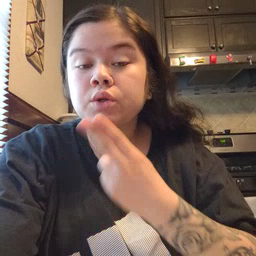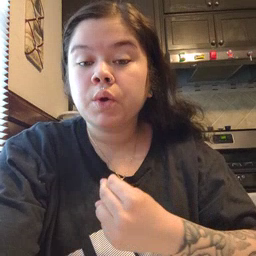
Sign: cute